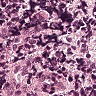
Metastatic tissue present: no